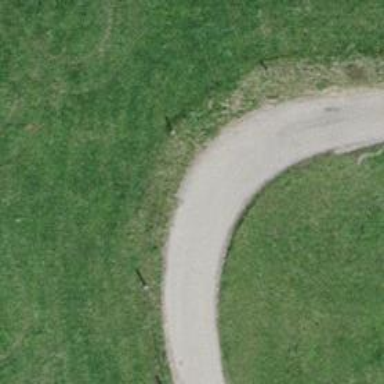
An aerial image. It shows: Driveway.